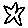
Label: star